This plot shows a bearing's acceleration signal over time (raw waveform). What is the most likely bearing condition (normal, inner_race, outer_race, ball)?
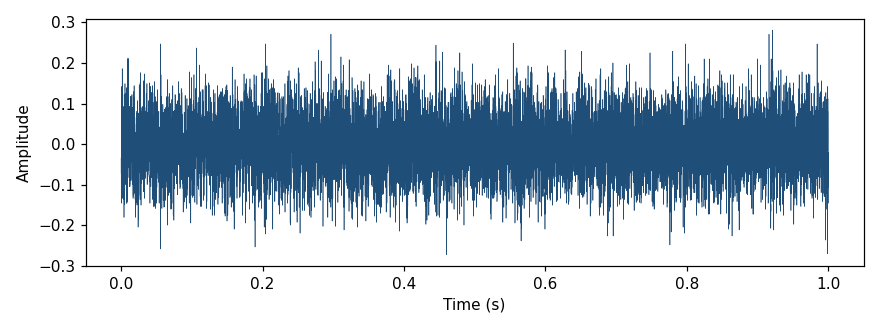
Answer: normal